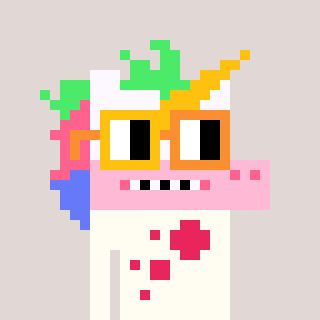
a pixel art character with square yellow and orange glasses, a unicorn-shaped head and a grayscale-colored body on a warm background